Aerial crown-view tile of a tropical tree (Barro Colorado Island, Panama), acquired 20240918:
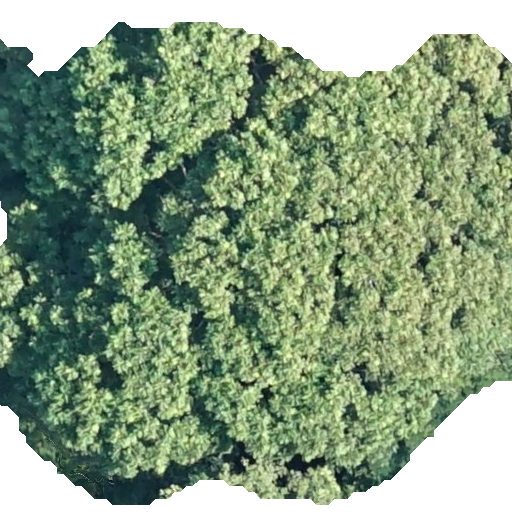
Species: Dipteryx oleifera
GBIF accepted scientific name: Dipteryx oleifera
Crown area: 364.239 m²